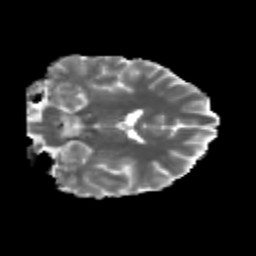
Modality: MD
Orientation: coronal
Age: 29
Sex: male
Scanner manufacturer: siemens
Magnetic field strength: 3 T
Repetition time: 3.5 s
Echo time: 0.125 s